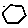
Label: hexagon